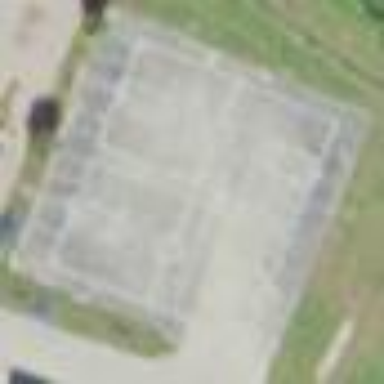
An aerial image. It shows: Basketball court on leisure land pitch.